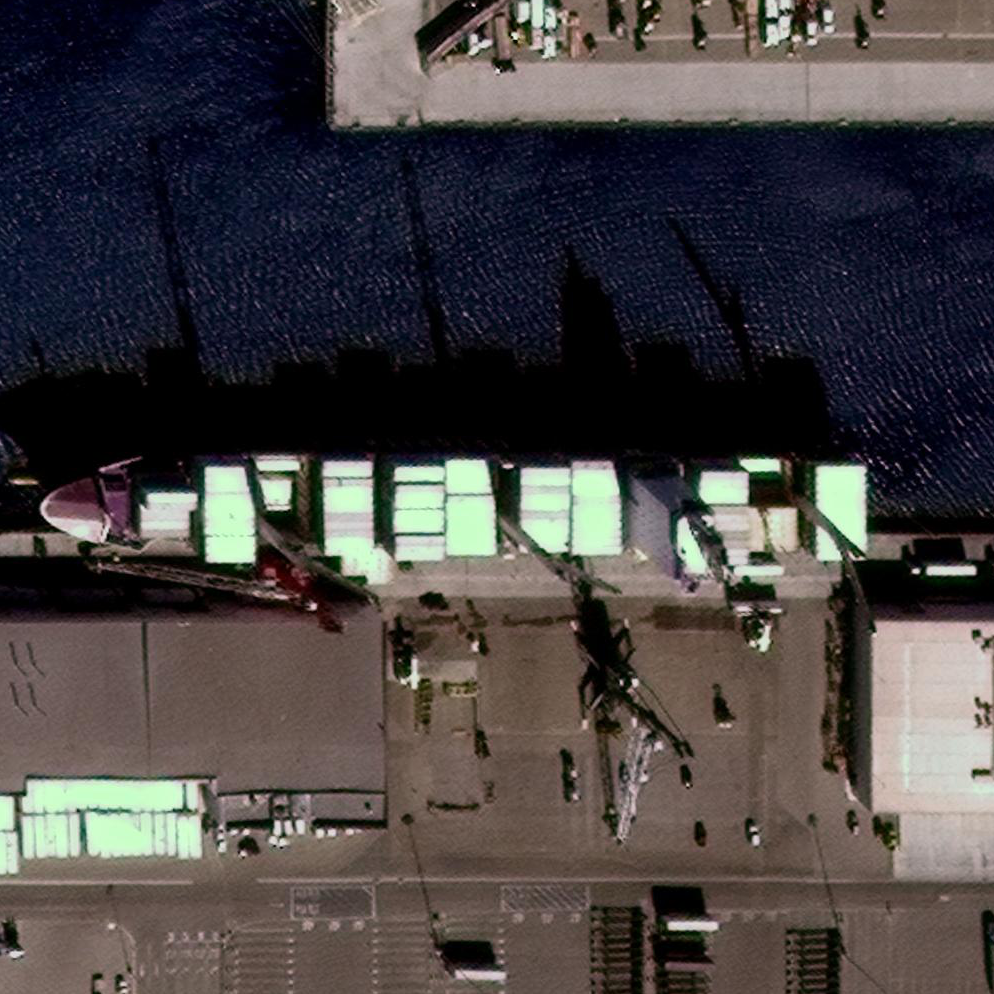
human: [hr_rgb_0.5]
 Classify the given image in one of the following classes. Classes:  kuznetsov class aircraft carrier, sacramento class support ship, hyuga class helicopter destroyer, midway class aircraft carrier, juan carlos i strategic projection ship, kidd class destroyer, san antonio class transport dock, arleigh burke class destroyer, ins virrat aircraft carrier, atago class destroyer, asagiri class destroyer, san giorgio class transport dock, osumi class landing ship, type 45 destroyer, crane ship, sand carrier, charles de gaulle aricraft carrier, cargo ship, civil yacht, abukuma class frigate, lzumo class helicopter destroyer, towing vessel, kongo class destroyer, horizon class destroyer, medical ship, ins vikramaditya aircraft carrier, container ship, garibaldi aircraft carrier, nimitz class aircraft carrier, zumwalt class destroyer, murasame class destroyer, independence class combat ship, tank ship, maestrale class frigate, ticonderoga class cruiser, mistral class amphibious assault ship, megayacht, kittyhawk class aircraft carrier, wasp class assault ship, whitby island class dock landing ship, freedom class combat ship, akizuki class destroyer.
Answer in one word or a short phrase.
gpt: Container ship